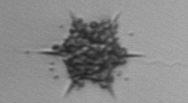
Label: Dictyocha